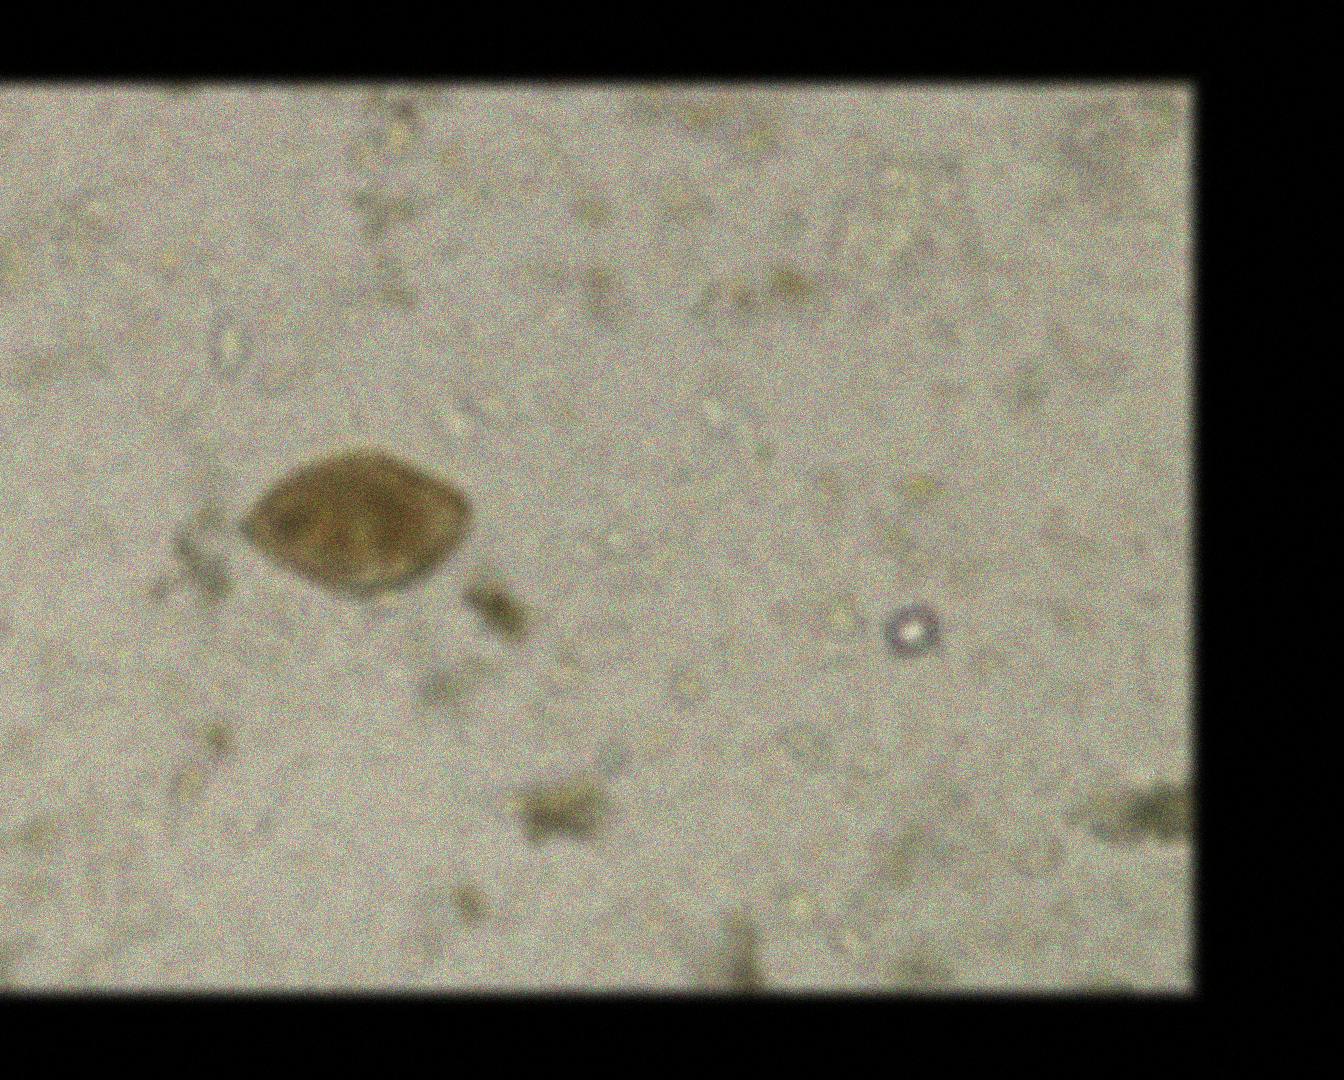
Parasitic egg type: Paragonimus spp